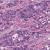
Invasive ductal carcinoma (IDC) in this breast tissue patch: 1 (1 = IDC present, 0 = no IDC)